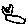
Label: cat